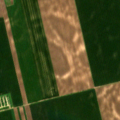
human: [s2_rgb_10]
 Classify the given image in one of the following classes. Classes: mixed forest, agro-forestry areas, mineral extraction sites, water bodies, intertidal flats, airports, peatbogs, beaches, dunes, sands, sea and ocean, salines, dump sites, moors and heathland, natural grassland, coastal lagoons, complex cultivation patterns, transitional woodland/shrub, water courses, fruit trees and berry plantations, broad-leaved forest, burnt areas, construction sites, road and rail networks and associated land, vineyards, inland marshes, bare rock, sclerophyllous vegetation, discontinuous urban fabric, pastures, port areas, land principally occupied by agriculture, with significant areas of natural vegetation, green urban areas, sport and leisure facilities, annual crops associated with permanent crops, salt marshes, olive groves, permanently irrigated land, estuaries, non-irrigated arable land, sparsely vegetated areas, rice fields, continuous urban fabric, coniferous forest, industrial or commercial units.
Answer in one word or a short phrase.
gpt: non-irrigated arable land